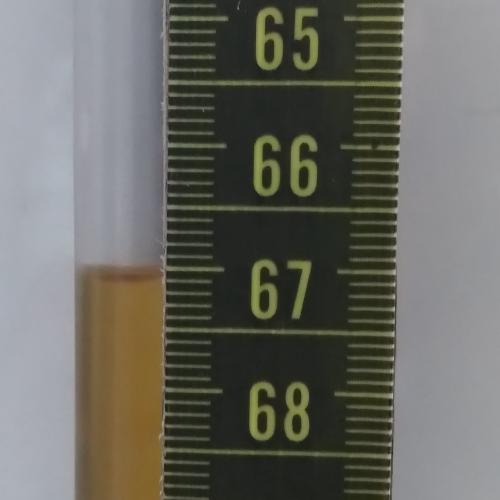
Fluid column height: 67.1 cm